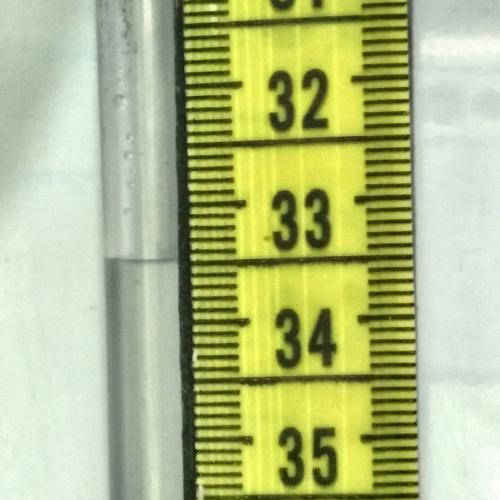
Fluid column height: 33.5 cm